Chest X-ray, PA view. Patient: 46 years old, sex F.
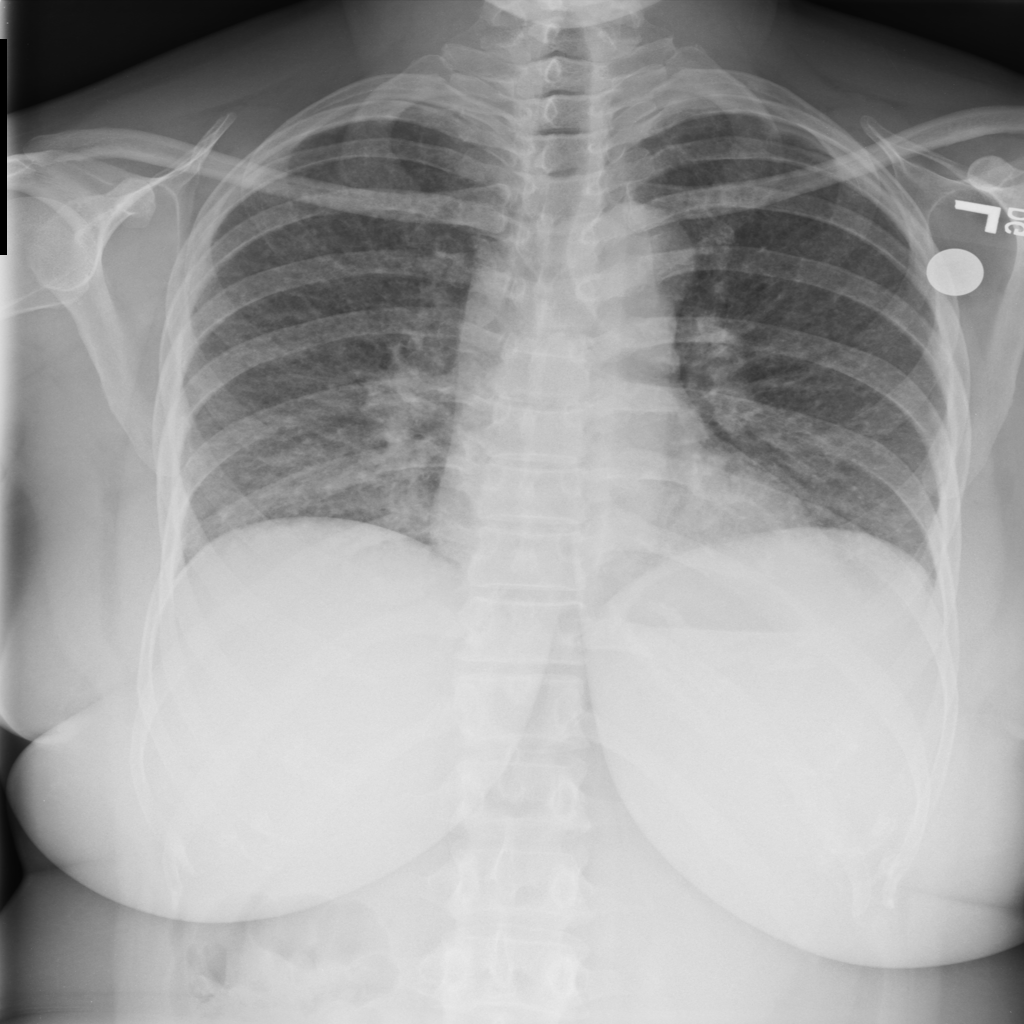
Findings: No Finding